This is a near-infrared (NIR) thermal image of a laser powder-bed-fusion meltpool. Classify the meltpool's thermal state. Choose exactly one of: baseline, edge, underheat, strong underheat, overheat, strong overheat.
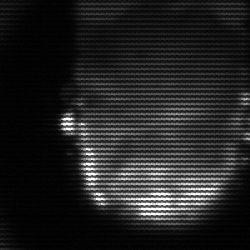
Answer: baseline